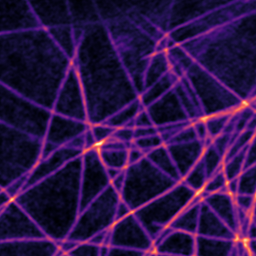
Label: Super-resolution Microtubules image